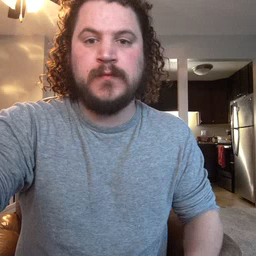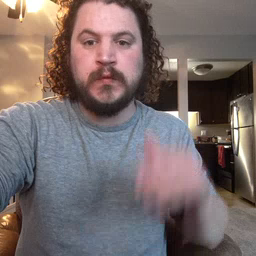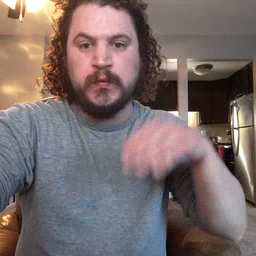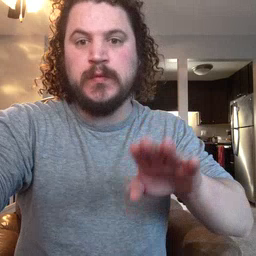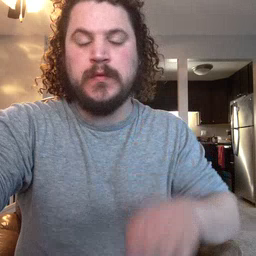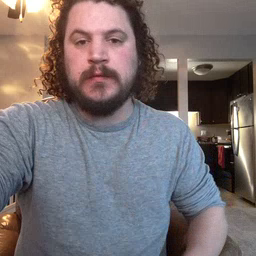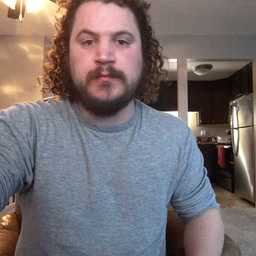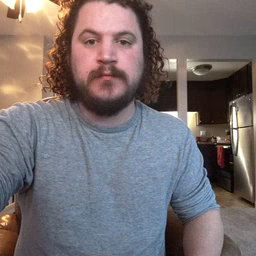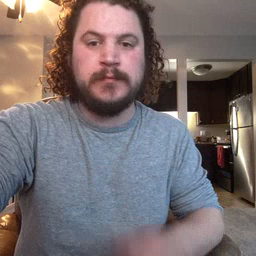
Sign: into